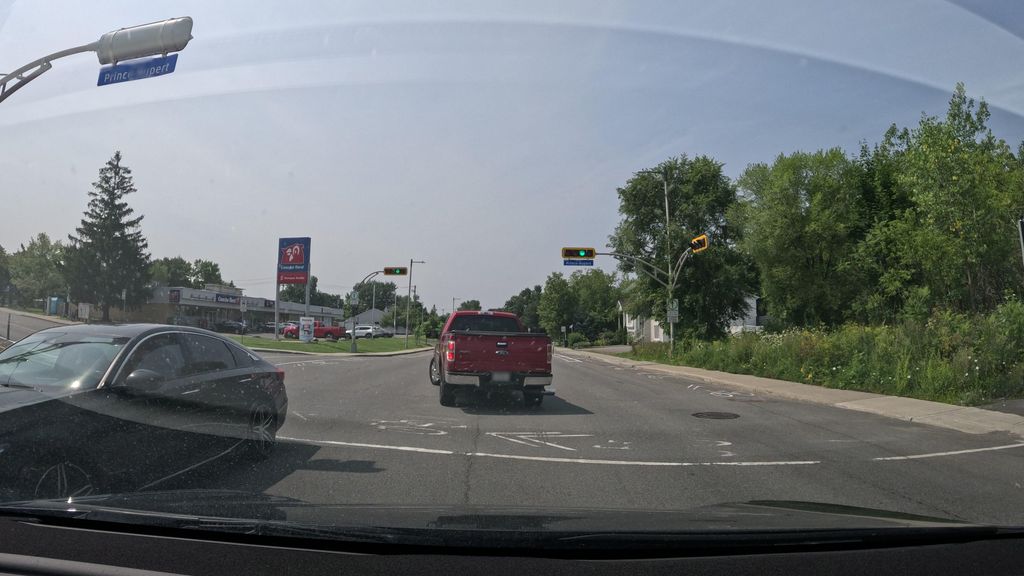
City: montreal